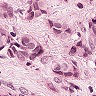
Metastatic tissue present: yes